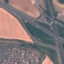
Label: Highway